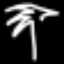
Label: palm tree